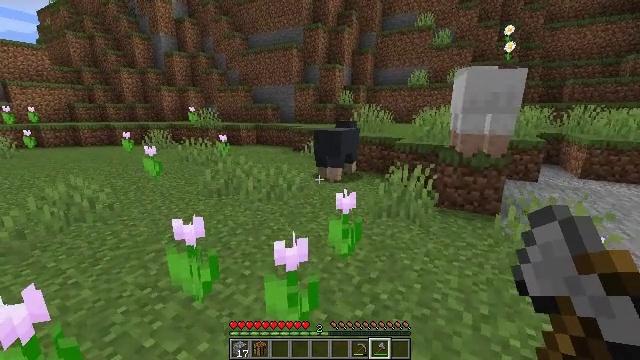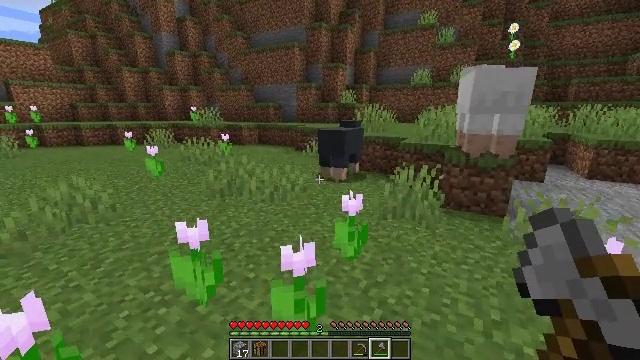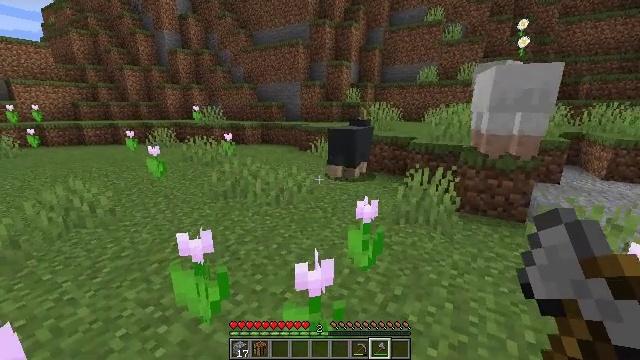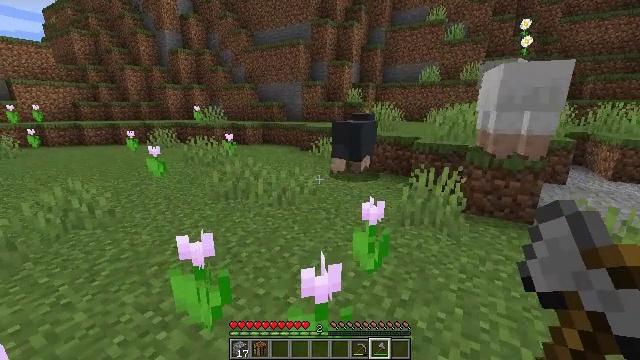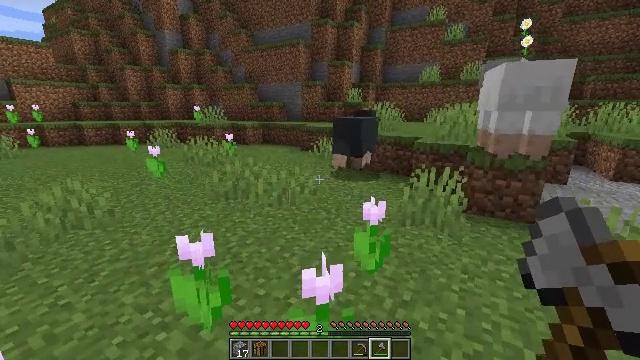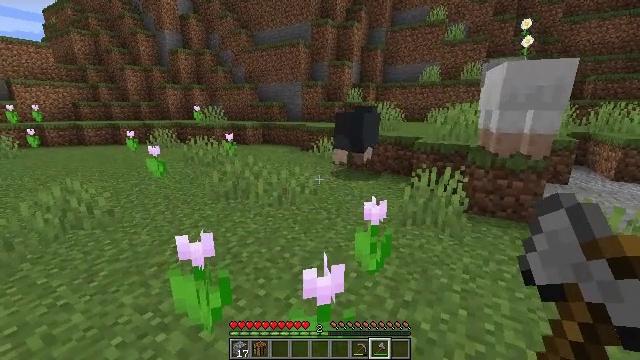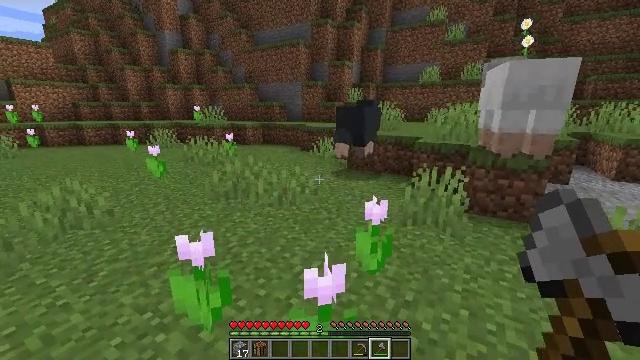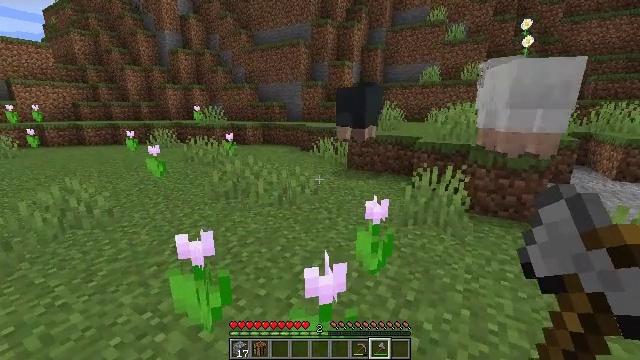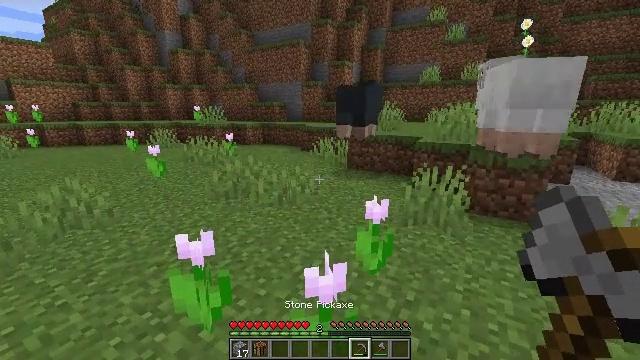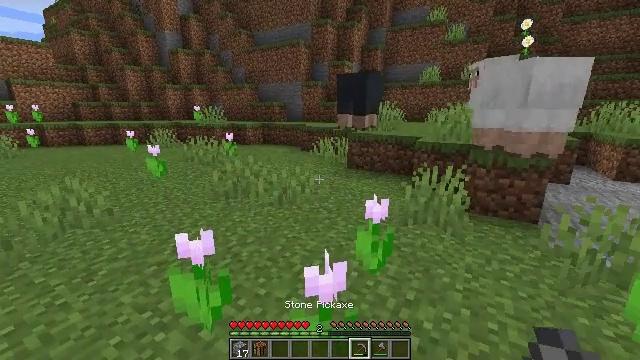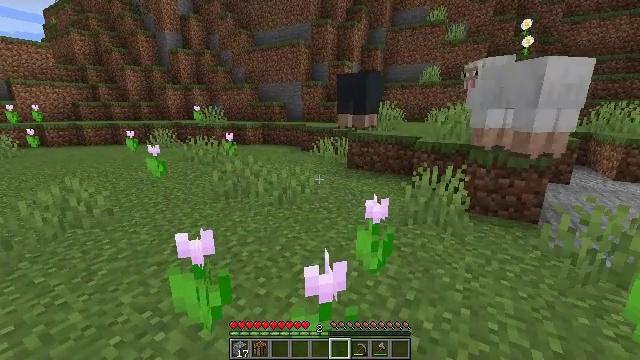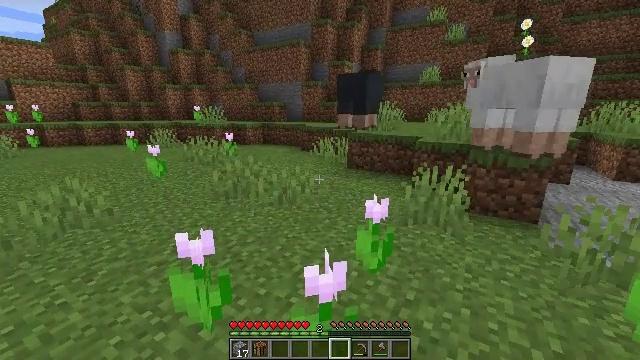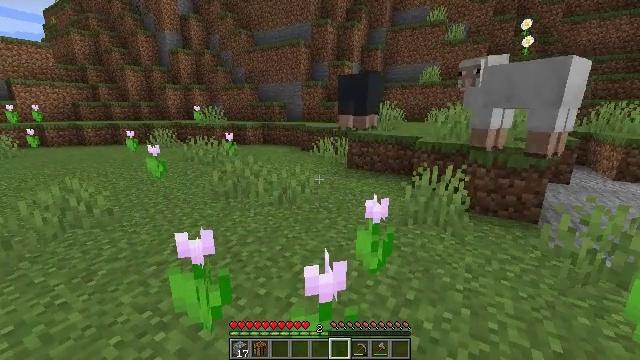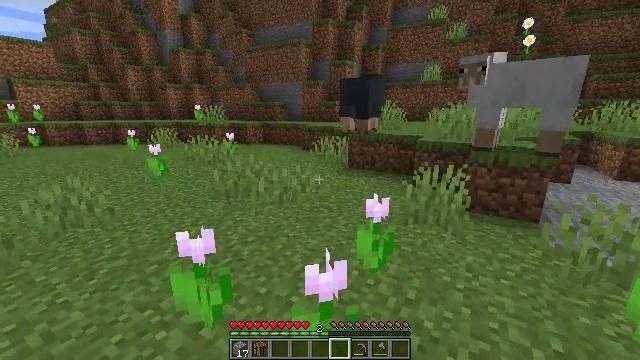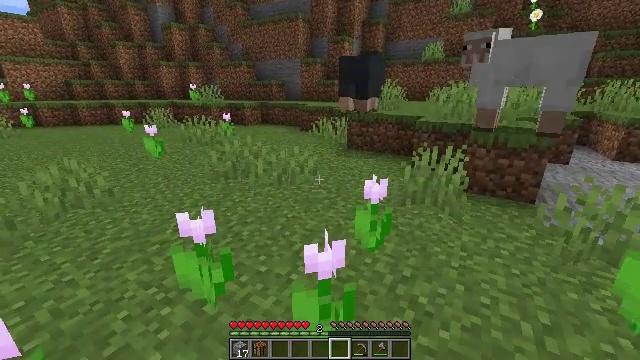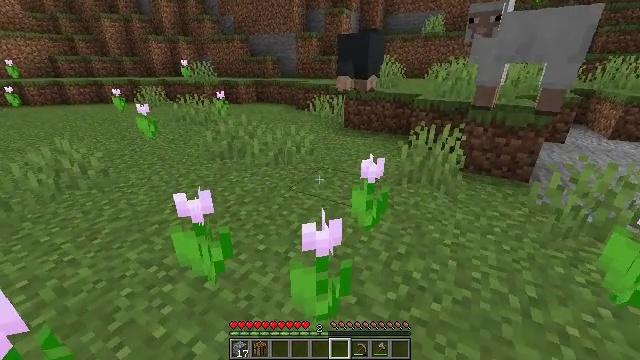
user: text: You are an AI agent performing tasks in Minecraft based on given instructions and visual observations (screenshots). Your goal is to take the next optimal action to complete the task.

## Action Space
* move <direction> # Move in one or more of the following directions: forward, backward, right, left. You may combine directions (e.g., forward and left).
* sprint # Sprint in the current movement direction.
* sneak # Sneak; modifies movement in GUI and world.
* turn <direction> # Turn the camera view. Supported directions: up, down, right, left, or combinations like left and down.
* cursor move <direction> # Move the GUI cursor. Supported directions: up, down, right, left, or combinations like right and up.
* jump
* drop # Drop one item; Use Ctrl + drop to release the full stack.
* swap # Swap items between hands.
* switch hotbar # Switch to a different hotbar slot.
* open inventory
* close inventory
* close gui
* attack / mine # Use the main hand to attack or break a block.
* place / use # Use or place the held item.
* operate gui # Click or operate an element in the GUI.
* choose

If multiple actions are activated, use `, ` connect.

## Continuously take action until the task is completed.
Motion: motion action
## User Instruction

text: Get the pink tulip for decoration.
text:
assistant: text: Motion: move forward
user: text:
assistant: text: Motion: no_op
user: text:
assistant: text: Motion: no_op
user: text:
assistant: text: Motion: no_op
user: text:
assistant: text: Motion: no_op
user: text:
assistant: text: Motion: no_op
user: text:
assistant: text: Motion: no_op
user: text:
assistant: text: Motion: no_op
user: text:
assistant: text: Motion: no_op
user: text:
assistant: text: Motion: no_op
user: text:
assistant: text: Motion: no_op
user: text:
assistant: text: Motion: no_op
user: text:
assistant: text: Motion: no_op
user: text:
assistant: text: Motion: turn down
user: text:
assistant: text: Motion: turn down
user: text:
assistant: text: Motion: turn right and down
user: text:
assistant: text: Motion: turn down
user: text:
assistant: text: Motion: turn down
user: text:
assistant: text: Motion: turn down
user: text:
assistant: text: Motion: turn left and down
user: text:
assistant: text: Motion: attack / mine
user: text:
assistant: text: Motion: attack / mine
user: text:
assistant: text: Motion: attack / mine
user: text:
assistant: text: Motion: no_op
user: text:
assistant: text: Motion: no_op
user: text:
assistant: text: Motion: no_op